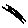
Label: line